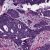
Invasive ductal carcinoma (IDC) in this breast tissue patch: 0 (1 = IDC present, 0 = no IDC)